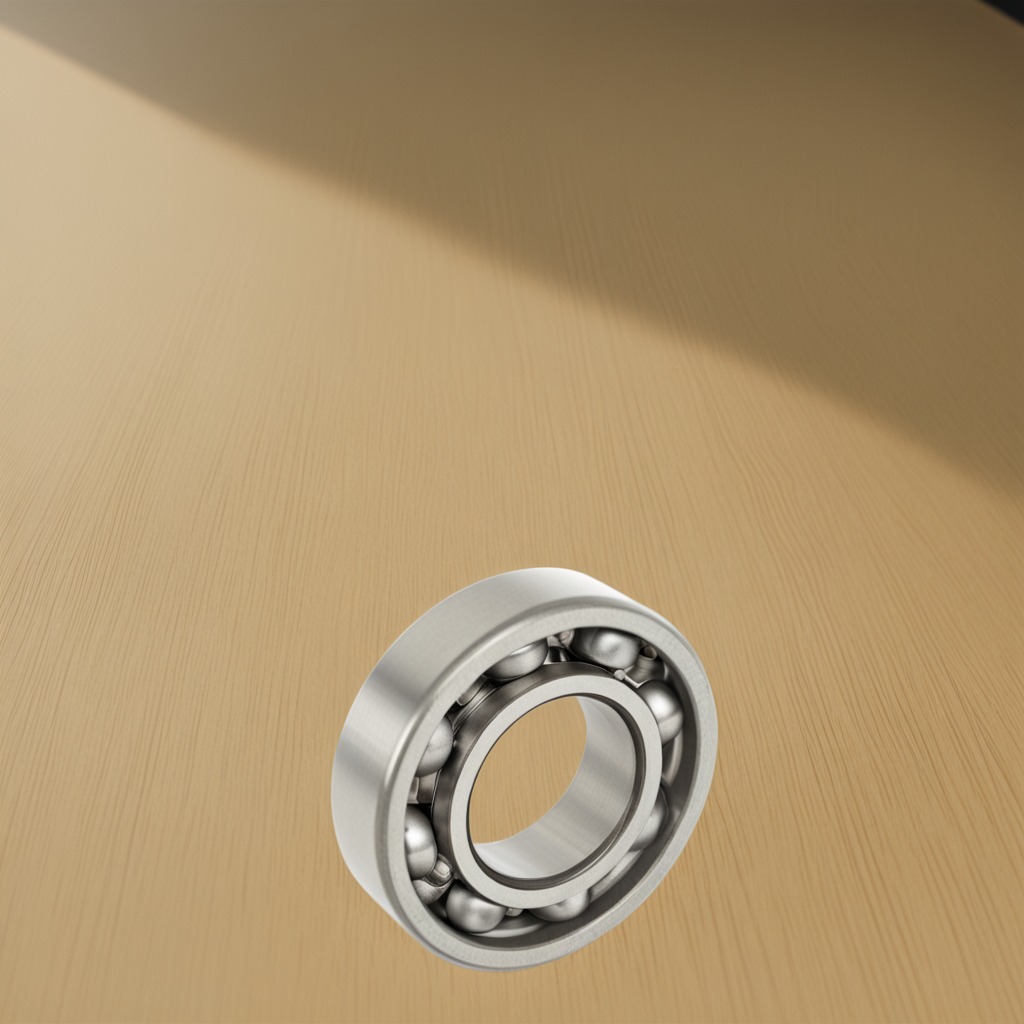
A metal ball bearing lies on the plywood surface in a paint workshop lit by afternoon window light.